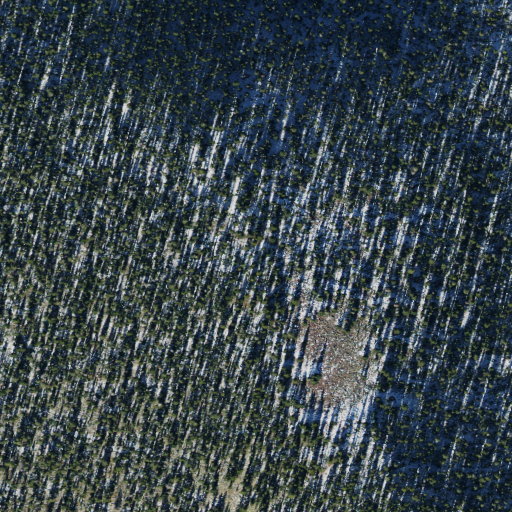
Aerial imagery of valley in Utah named Sinbad Canyon containing only evergreen forest